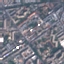
Label: Residential